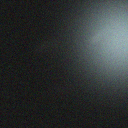
Screen state: off